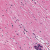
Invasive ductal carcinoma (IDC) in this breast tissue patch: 0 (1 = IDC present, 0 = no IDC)